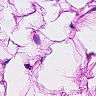
Metastatic tissue present: no